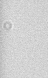
Label: camera_spot